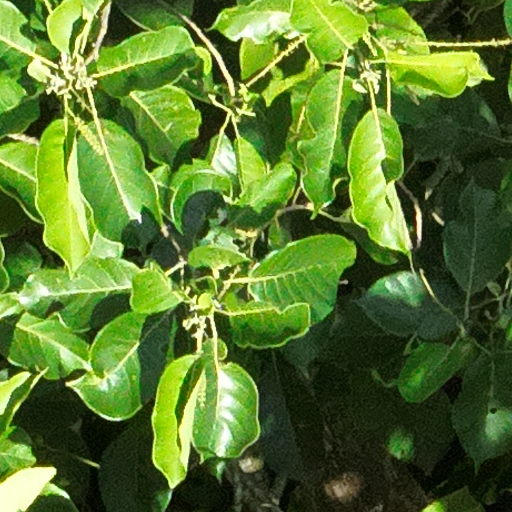
Species: Hieronyma alchorneoides
GBIF accepted scientific name: Hieronyma alchorneoides
Crown area (m\u00b2): 442.682